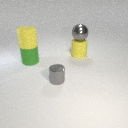
large green rubber cylinder below large yellow rubber cylinder